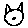
Label: cat